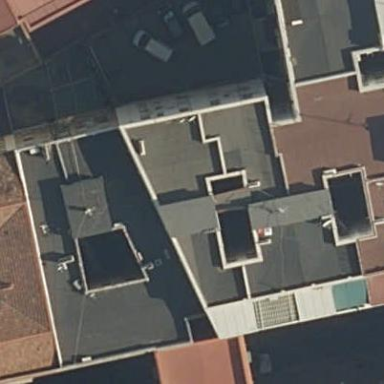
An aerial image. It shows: Residential building.